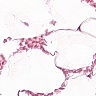
Metastatic tissue present: no